Question: I am still learning Bootstrap and I am working on a layout that gets generated by a VB.NET page using a StringBuilder. I get a messed up layout as seen in the picture:

It gets worse in other parts of the page. It seems like Bootstrap doesn't like that the items are not the exact same size.
Here is my code:
'''
sb.Append("<div class=""row""><div class=""col-md-12""><img src=""http://placehold.it/1000x225"" /></div><!-- col-md-12--></div><!-- row -->")
sb.Append("<div class=""row thuumbnails"">")
If dr.HasRows Then
Do While dr.Read
sb.Append("<div class=""col-md-2"">")
sb.Append("<div class=""img-thumbnail"">")
sb.Append("<a href=""#"" class=""thumbnail""><img src=""http://placehold.it/100x100"" /></a><h4 class=""thumbnail caption"">" & dr.Item("PrdName") & "</h4>")
sb.Append("<center>" & dr.Item("PrdCode") & "</center><br />")
sb.Append("<center>Price: " & dr.Item("PrdPrice") & " MSRP: " & dr.Item("PrdMSRP") & "</center>")
sb.Append("</div><!-- thumbnail --></div><!-- col-md-2 -->")
Loop
sb.Append("</div><!-- row -->")
Else
' No data returned so send a message to the front end
sb.Append("<div class=""col-md-12""><div class=""warning"">There were no categories to display!</div><!-- col-md-12 --></div><!-- warning -->")
End If
'''
All the CSS is straight Bootstrap code. Does anyone have a clue as to why this is happening and how I should fix it? Thanks!
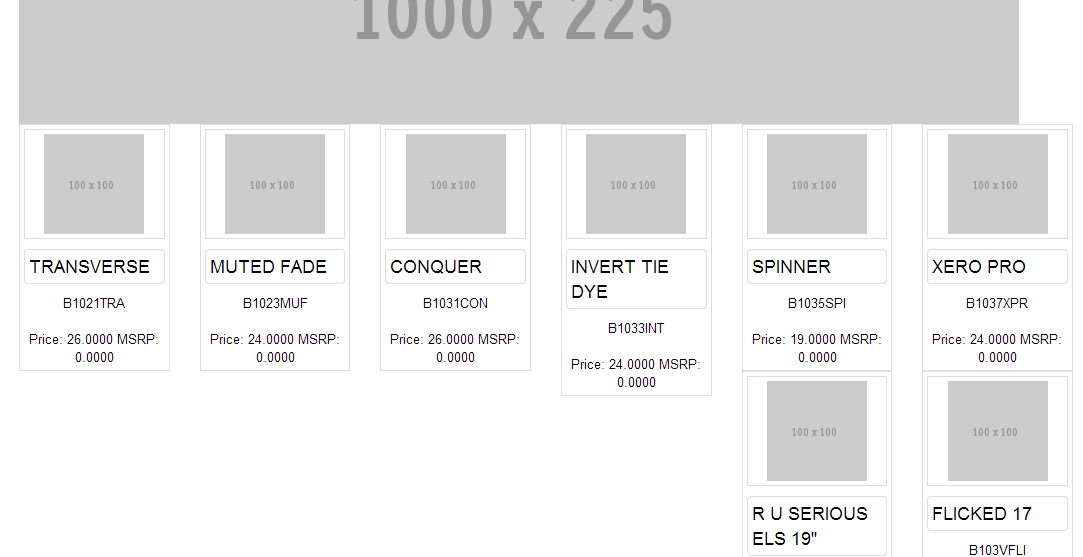
Answer: I have ultimately come to the conclusion that Bootstrap itself has no way of dealing with this issue, so I have resorted to some Javascript that helps with this problem. Here is the code I used:
'''
<script>
function equalHeight(group) {
tallest = 0;
group.each(function () {
thisHeight = $(this).height();
if (thisHeight > tallest) {
tallest = thisHeight;
}
});
group.each(function () { $(this).height(tallest); });
}
jQuery(document).ready(function () {
App.init();
equalHeight($(".img-thumbnail"));
});
</script>
'''
This goes through and max the max-height of all the DIVs with class img-thumbnail be the same as the tallest DIV on the page.